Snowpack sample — Buffalo Mountain, Silverthorne, Colorado, USA (1/25/25, 10:11 AM MST)
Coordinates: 39.6222, -106.1139
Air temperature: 22 °F
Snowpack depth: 110 cm
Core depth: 40 cm
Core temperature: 46.4 °F
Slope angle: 12°, slope face: 102°
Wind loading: high
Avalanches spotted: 0
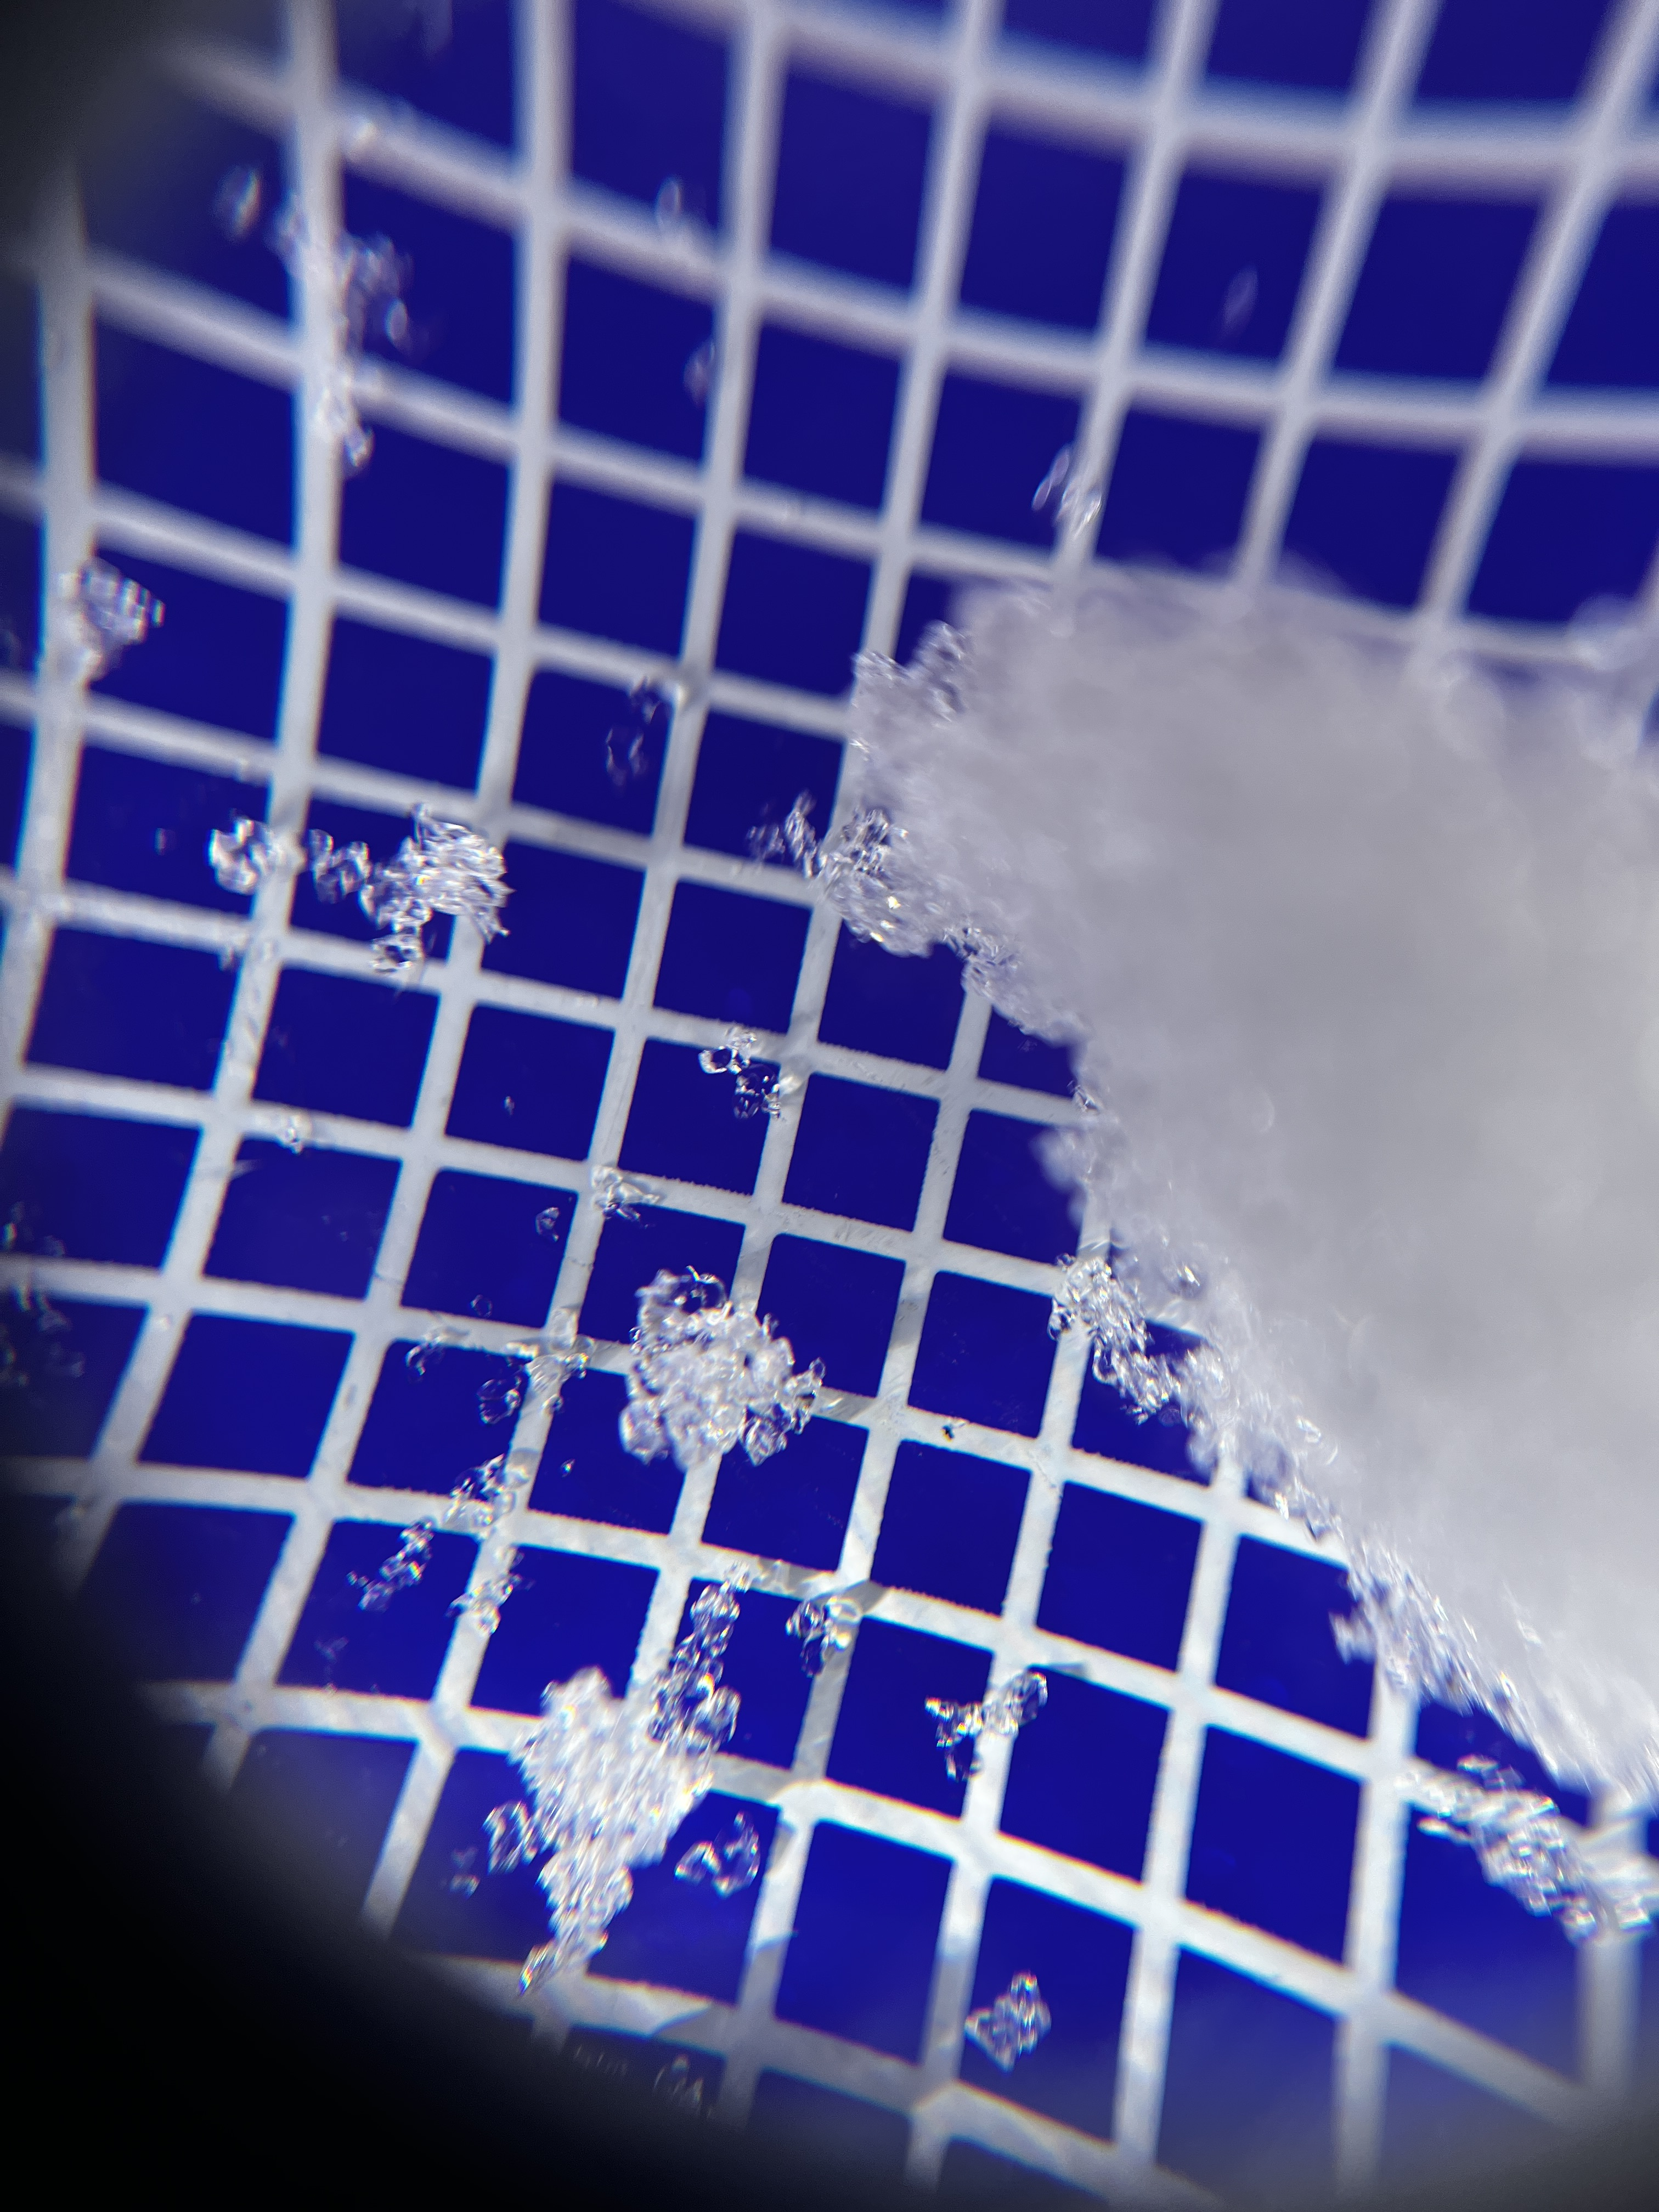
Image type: magnified_profile
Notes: No avalanches nearby, collected on the outskirts of a fire break 15 meters from the treeline, on way to Buffalo and Red Mountain